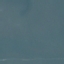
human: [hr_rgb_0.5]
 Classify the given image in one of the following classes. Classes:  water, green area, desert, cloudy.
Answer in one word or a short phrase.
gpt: water